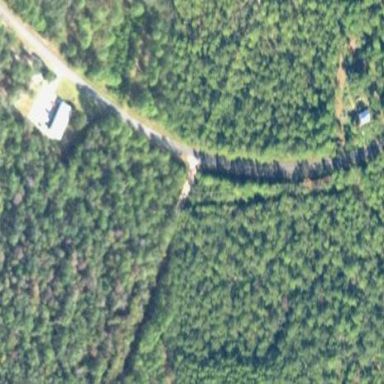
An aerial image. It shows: Mixed leaf woodland.